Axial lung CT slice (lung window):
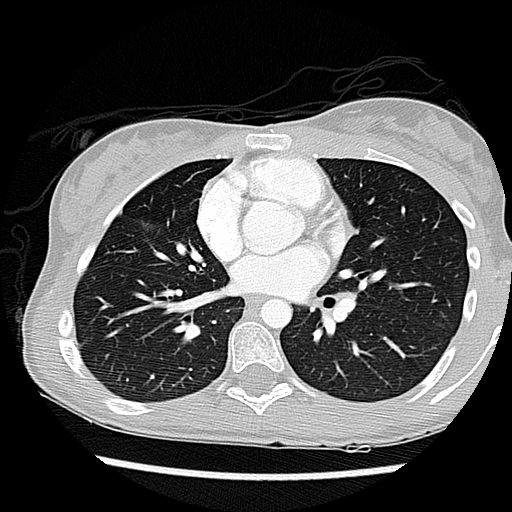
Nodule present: no